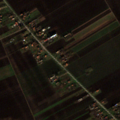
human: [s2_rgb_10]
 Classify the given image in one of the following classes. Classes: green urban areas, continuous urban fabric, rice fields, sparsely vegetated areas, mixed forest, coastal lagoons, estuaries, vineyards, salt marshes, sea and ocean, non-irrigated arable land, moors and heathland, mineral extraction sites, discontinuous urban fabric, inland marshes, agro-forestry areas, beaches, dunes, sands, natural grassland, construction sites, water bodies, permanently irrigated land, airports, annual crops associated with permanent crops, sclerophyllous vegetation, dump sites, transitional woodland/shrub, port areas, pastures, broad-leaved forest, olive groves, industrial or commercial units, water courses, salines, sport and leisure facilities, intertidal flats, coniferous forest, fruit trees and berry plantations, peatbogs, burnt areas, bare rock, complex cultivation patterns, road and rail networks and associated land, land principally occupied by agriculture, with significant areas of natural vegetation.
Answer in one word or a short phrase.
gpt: discontinuous urban fabric, non-irrigated arable land, complex cultivation patterns